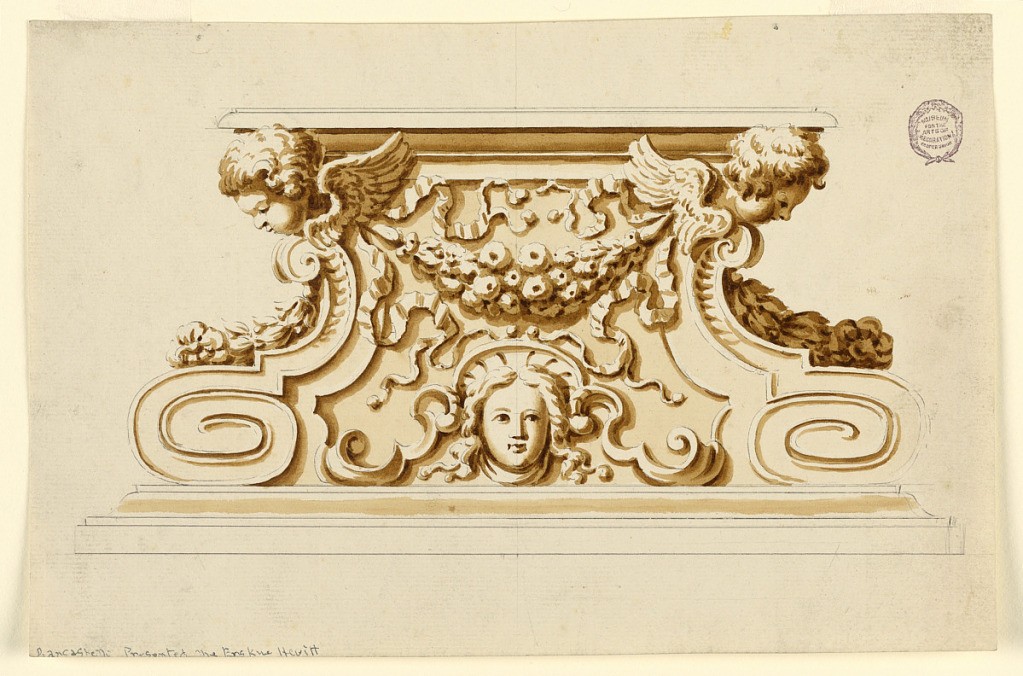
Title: Design for a Base
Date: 1775–1800
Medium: Graphite, pen and ink, brush and bistre on paper
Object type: Drawing
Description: Mouldings at the bottom and top. Cherubim over volutes with garlands are at the edges. The cherubim are connected by a festoon, under which a female mask is flanked by scrolls.